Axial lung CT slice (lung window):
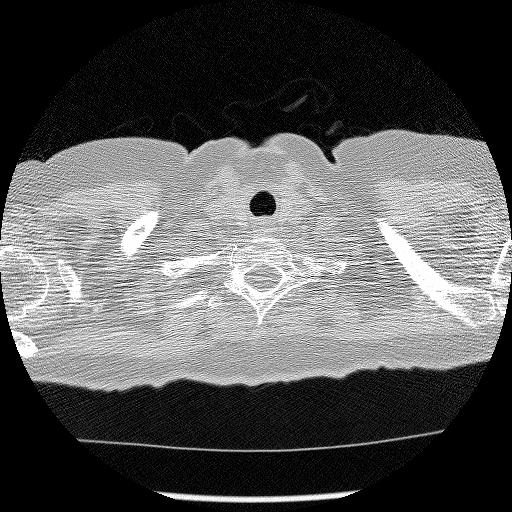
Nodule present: no